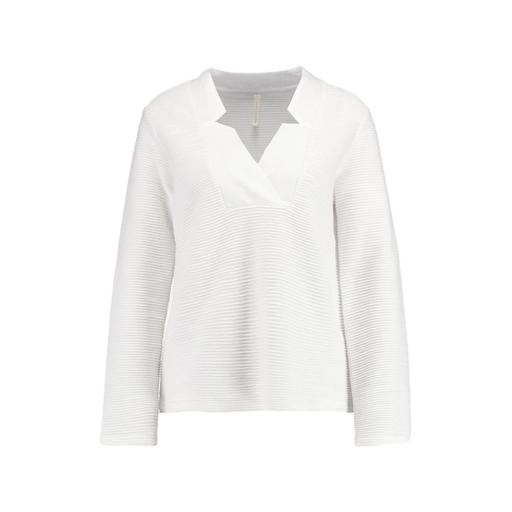
white dolman-sleeve split-neck top only macy, white long-sleeve plissé, white femme split-neck shirt, white background